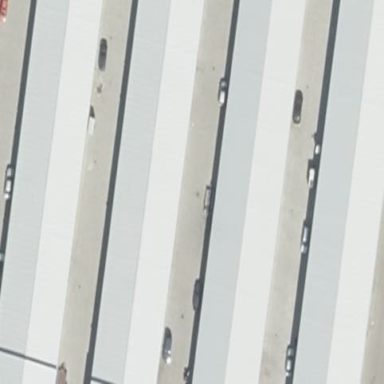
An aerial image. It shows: Flat roofed garages.